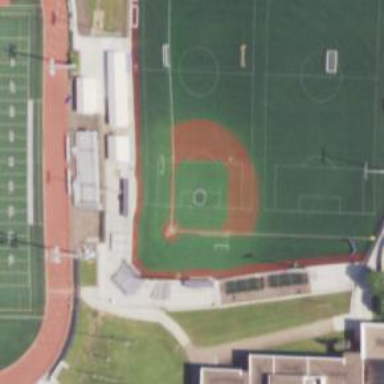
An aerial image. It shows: Baseball pitch for leisure land activities.